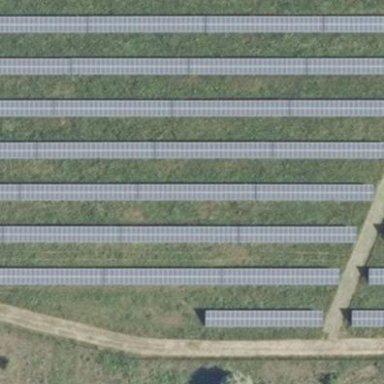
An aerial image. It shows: Solar power generator utilizing photovoltaic technology with solar photovoltaic panels.